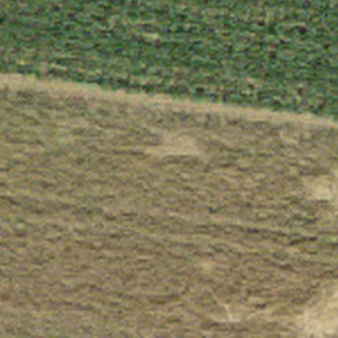
Label: other